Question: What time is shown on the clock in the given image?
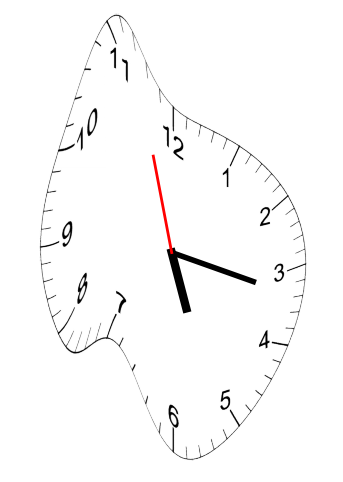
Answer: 05:16:57